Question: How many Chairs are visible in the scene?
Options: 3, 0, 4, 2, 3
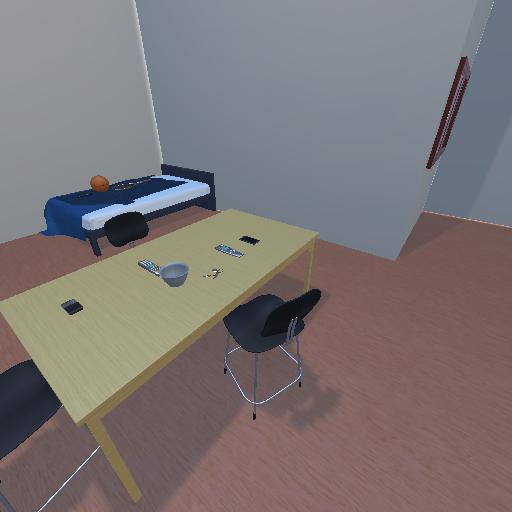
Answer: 3